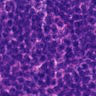
Metastatic tissue present: no